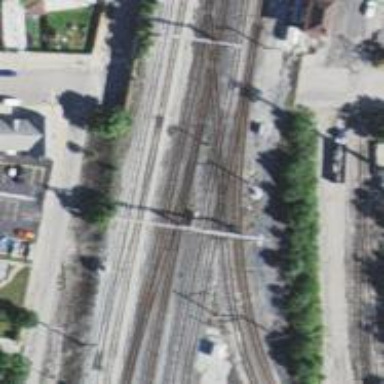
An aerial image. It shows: Railway crossing.